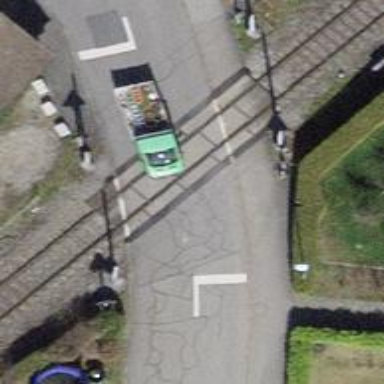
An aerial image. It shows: Level crossing along the railway.